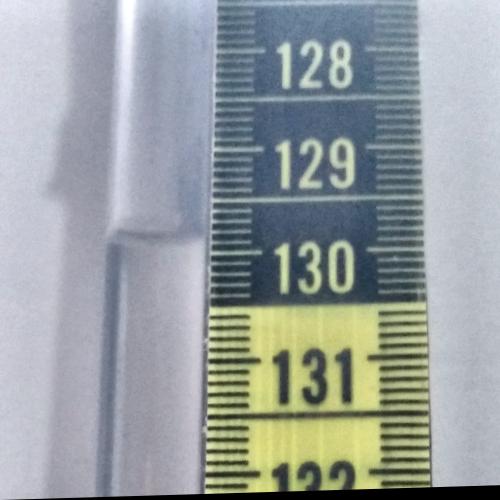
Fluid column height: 129.8 cm